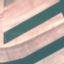
Land use / land cover: AnnualCrop